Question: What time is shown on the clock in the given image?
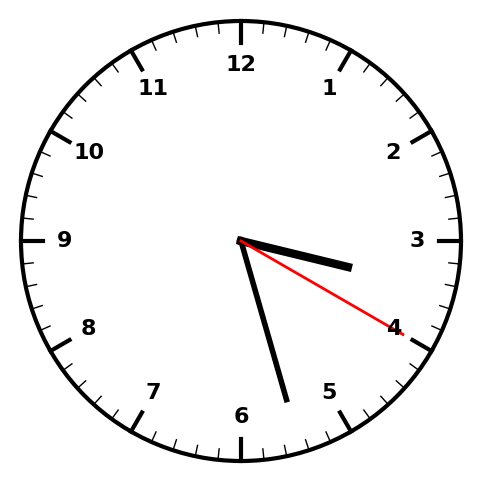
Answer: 03:27:20